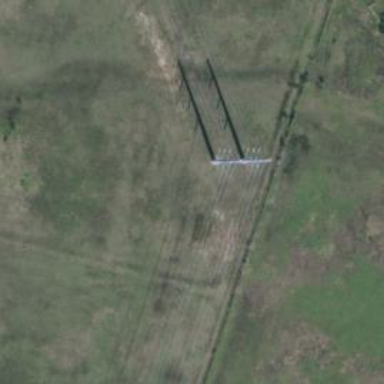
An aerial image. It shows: Power tower.